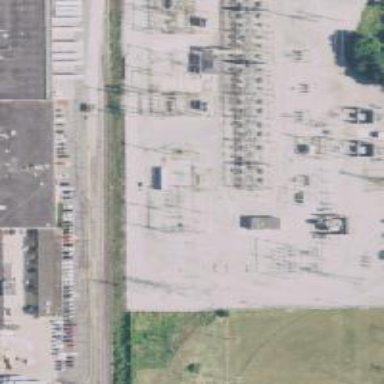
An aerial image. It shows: Switch used for power control.